Question: A few lines of the logcat
'''
11-26 01:14:04.752 16902-16902/com.androidbelieve.drawerwithswipetabs W/dalvikvm: VFY: unable to resolve virtual method 3268: Landroid/support/v4/app/Fragment;.performOptionsMenuClosed (Landroid/view/Menu;)V
11-26 01:14:04.752 16902-16902/com.androidbelieve.drawerwithswipetabs D/dalvikvm: VFY: replacing opcode 0x6f at 0x04ac
11-26 01:14:07.315 16902-16902/com.androidbelieve.drawerwithswipetabs D/AbsListView: onDetachedFromWindow
11-26 01:14:08.896 16902-16902/com.androidbelieve.drawerwithswipetabs I/AppCompatViewInflater: app:theme is now deprecated. Please move to using android:theme instead.
11-26 01:14:08.936 16902-16902/com.androidbelieve.drawerwithswipetabs D/AbsListView: Get MotionRecognitionManager
11-26 01:14:08.936 16902-16902/com.androidbelieve.drawerwithswipetabs I/AppCompatViewInflater: app:theme is now deprecated. Please move to using android:theme instead.
'''
2-Screenshot of the app on my phone.

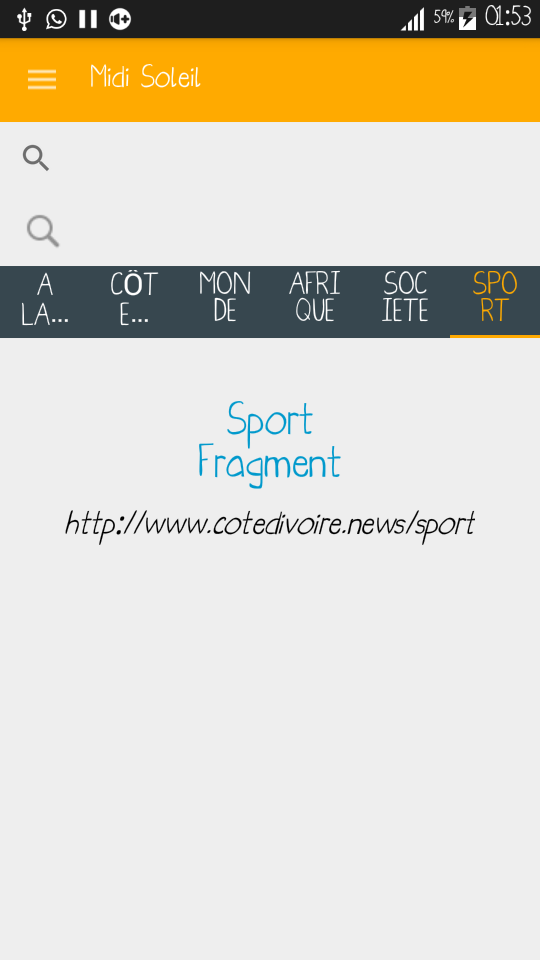
Answer: I - Create a searchable configuration in a 'searchable.xml' saved in res/xml directory.
'''
<?xml version="1.0" encoding="utf-8"?>
<searchable xmlns:android="http://schemas.android.com/apk/res/android"
android:label="@string/app_label"
android:hint="@string/search_hint" >
</searchable>
'''
II - Declare your searchable activity in the 'AndroidManifest.xml' file.
'''
<activity android:name=".SearchActivity">
<intent-filter>
<action android:name="android.intent.action.SEARCH" />
</intent-filter>
<meta-data android:name="android.app.searchable"
android:resource="@xml/searchable"/>
</activity>
'''
III- Declare your SearchView inside any 'layout.xml'
'''
<android.support.v7.widget.SearchView
android:id="@+id/search"
android:layout_width="match_parent"
android:layout_height="wrap_content"/>
'''
I. Declare custom styles in your 'styles.xml' file.
'''
<style name="SearchViewTheme" >
<item name="colorControlActivated">@color/amber500</item>
<item name="colorControlNormal">@color/green500</item>
</style>
'''
II. Apply this style
'''
<android.support.v7.widget.SearchView
android:id="@+id/search"
android:layout_width="match_parent"
android:layout_height="wrap_content"
app:searchIcon="@drawable/ic_library"
app:theme="@style/SearchViewTheme"/>
'''
I- Setting up the SearchView in the 'OnCreate' method
'''
SearchView searchView = (SearchView) findViewById(R.id.search);
// Sets searchable configuration defined in searchable.xml for this SearchView
SearchManager searchManager =
(SearchManager) getSystemService(Context.SEARCH_SERVICE);
searchView.setSearchableInfo(searchManager.getSearchableInfo(getComponentName()));
'''
II- Receiving search query
'''
SearchView searchView = (SearchView) findViewById(R.id.search);
// Sets searchable configuration defined in searchable.xml for this SearchView
SearchManager searchManager =
(SearchManager) getSystemService(Context.SEARCH_SERVICE);
searchView.setSearchableInfo(searchManager.getSearchableInfo(getComponentName()));
'''
III- Listening to the user inputs (getting inputs)
'''
searchView.setOnQueryTextListener(new SearchView.OnQueryTextListener() {
@Override
public boolean onQueryTextSubmit(String query) {
searchFor(query);
return true;
}
@Override
public boolean onQueryTextChange(String query) {
filterSearchFor(query);
return true;
}
});
'''